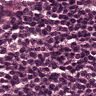
Metastatic tissue present: no